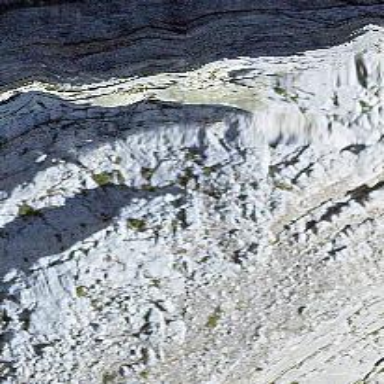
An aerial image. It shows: Cliff in nature.